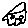
Label: house